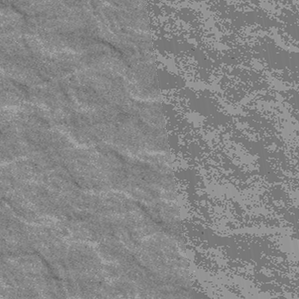
Label: frost